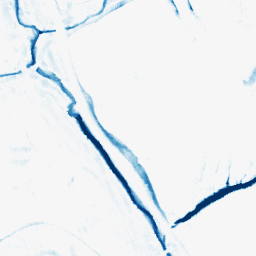
Category: morphological
Decomposition family: morphological_rect
Decomposition parameters: operation: closing
width: 10
height: 10
Upsampling method: bicubic_16x
Upsampling parameters: scale: 16
Upsampling scale: 16